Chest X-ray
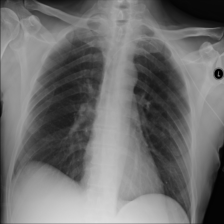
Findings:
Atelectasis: negative
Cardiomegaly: negative
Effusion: negative
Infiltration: negative
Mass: negative
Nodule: negative
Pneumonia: negative
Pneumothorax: negative
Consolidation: negative
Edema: negative
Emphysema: negative
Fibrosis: negative
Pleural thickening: negative
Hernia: negative